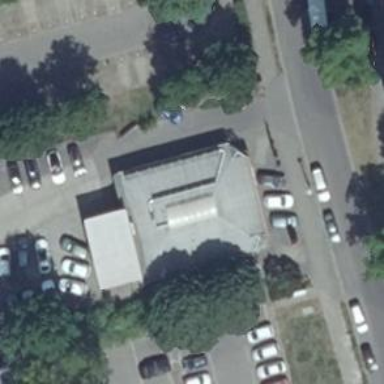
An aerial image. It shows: White building.